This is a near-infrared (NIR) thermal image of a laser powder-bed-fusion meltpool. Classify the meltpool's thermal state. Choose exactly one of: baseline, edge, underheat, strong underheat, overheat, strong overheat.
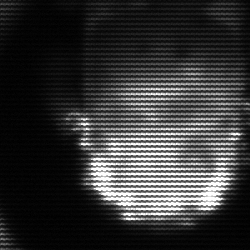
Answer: baseline